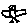
Label: bird